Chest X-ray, PA view. Patient: 47 years old, sex M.
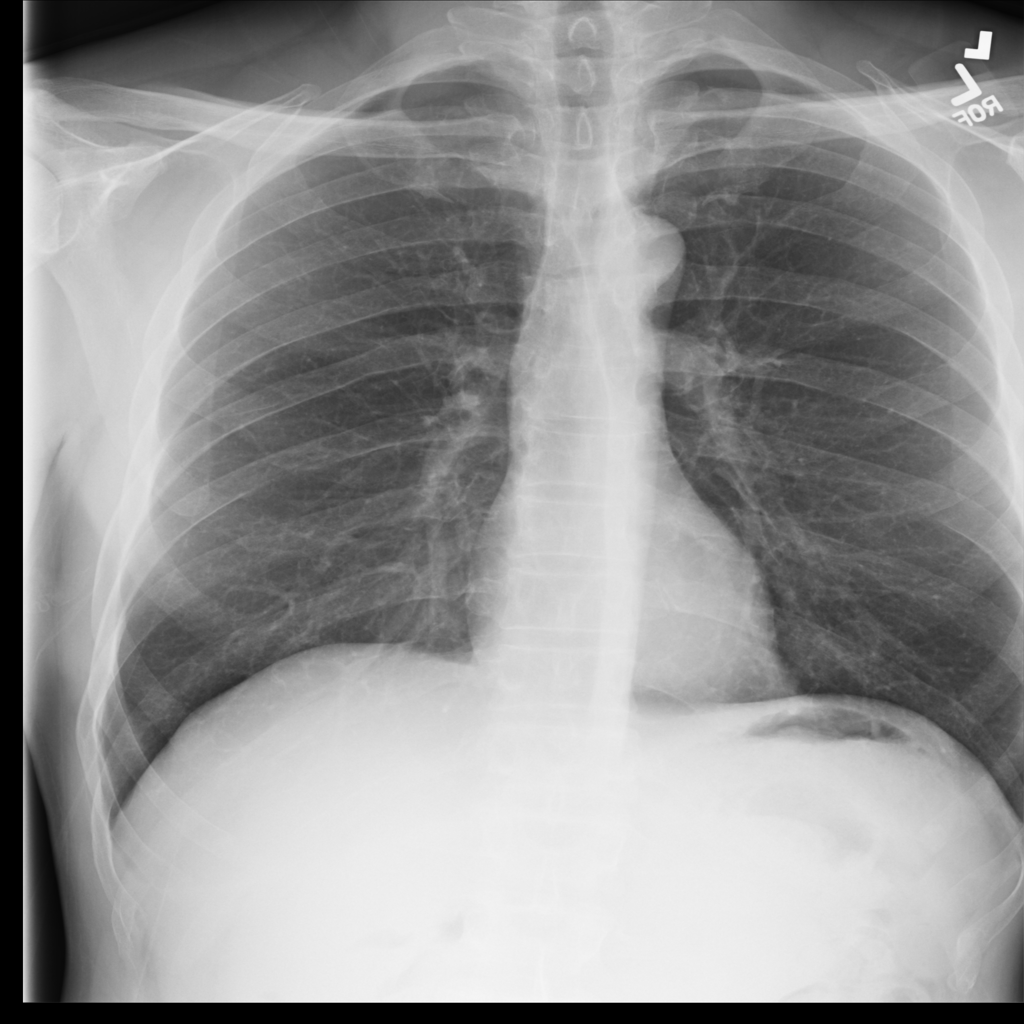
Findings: No Finding